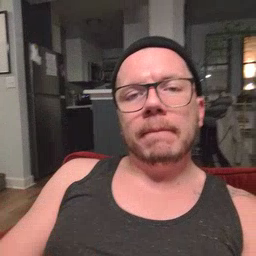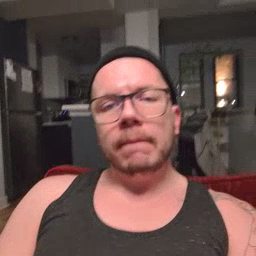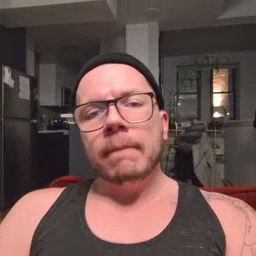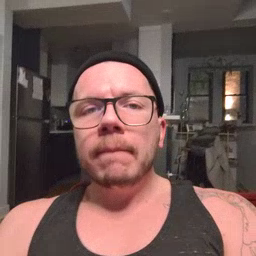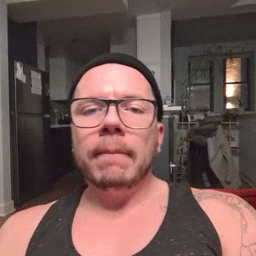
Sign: stairs